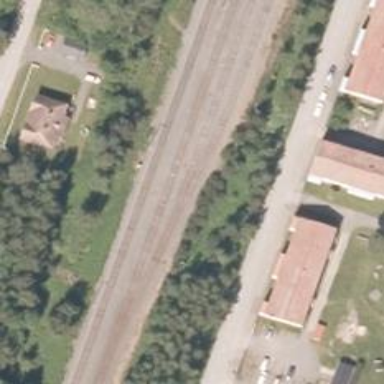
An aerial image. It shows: Railway siding for service.